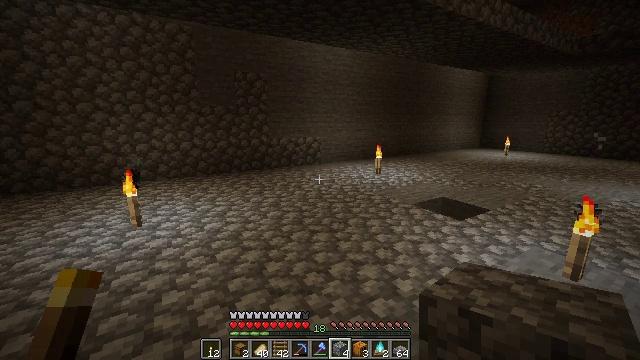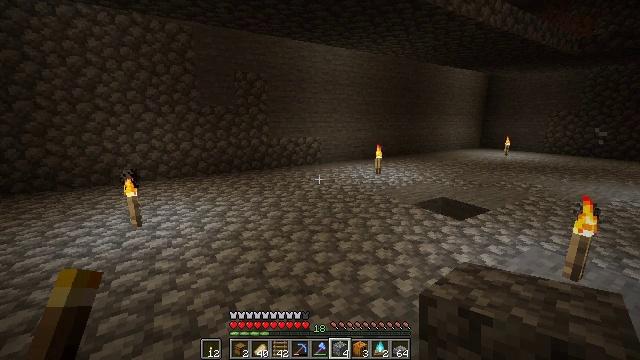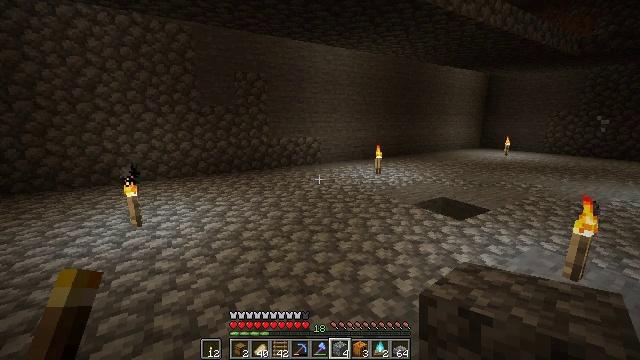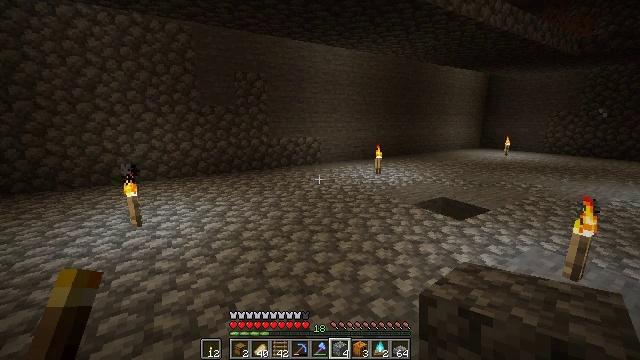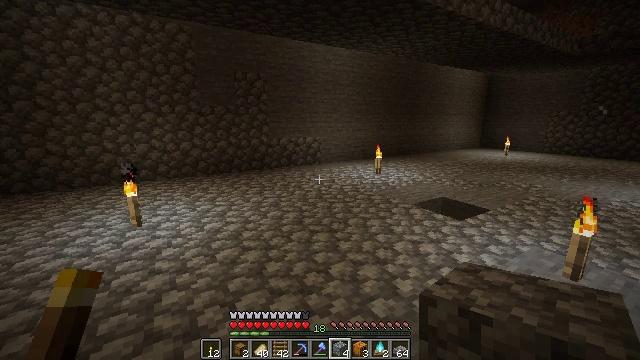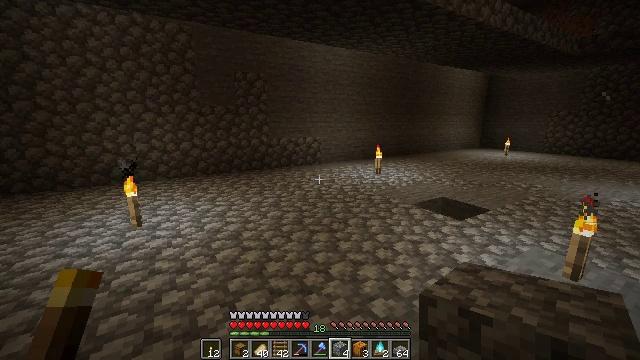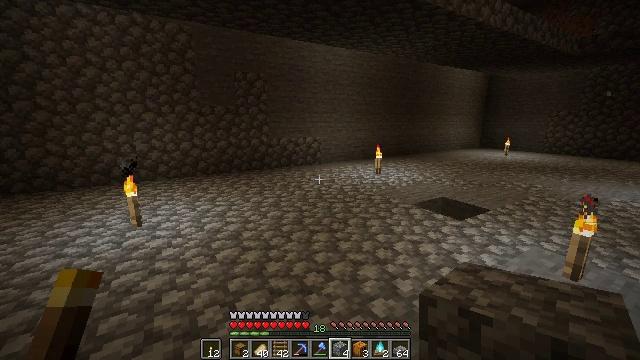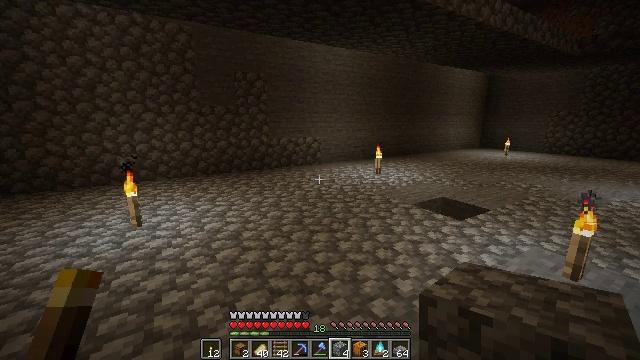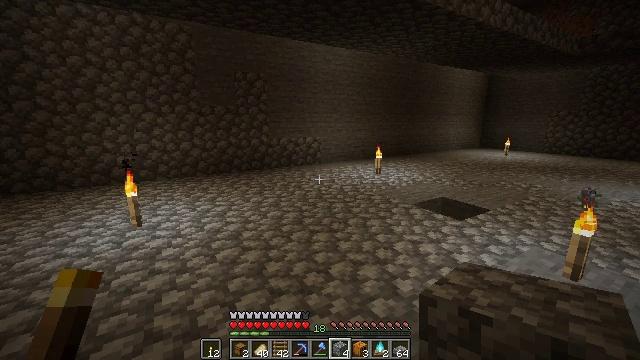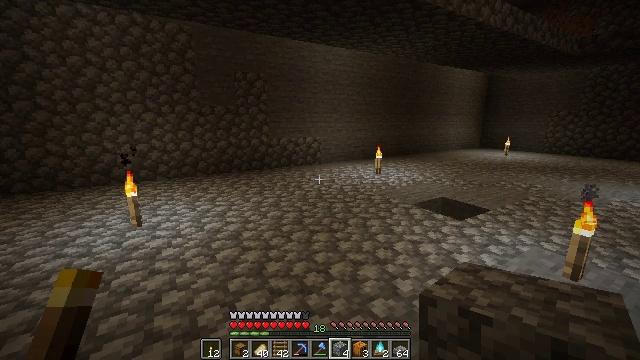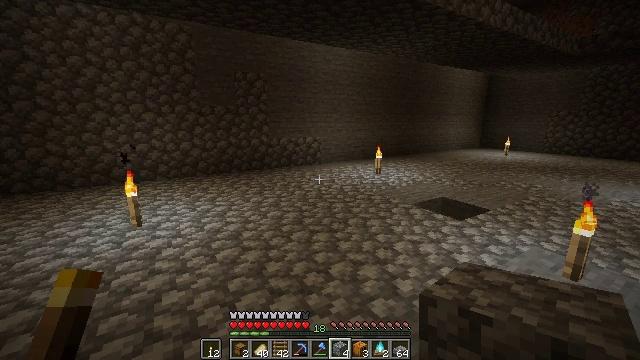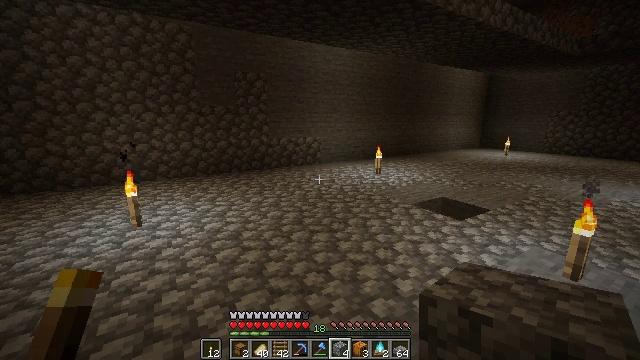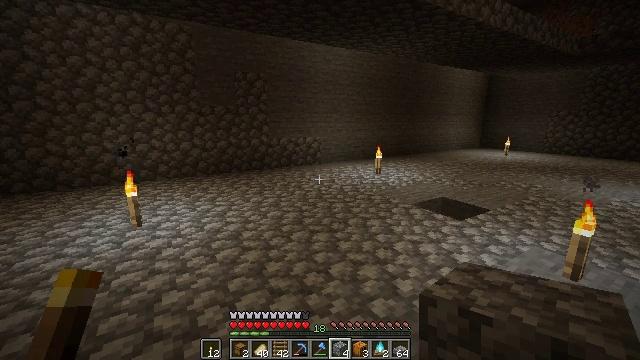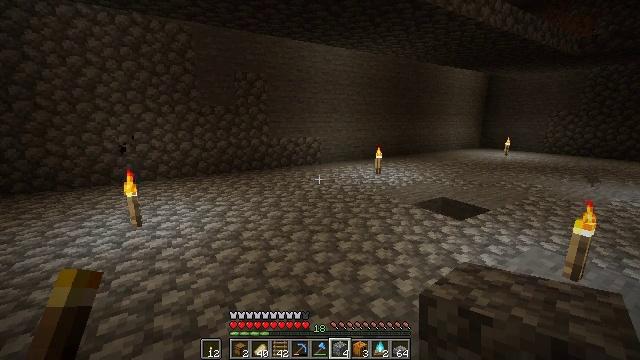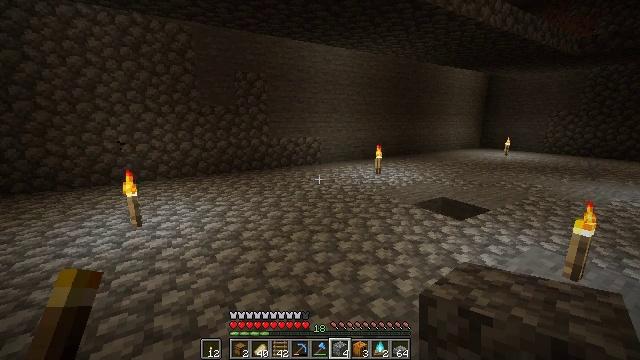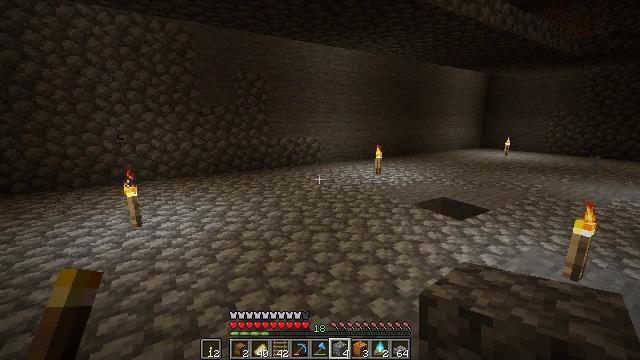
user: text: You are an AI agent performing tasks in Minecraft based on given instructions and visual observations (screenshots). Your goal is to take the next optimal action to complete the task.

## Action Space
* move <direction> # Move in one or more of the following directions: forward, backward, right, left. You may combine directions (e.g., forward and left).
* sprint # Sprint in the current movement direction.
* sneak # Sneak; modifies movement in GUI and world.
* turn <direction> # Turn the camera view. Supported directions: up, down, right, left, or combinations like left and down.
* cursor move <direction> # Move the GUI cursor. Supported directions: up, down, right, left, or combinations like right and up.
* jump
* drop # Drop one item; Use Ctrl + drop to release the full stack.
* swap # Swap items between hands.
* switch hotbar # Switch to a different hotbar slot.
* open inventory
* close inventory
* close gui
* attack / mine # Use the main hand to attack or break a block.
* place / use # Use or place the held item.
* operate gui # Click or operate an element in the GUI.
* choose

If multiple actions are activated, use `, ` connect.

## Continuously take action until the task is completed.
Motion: motion action
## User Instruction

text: Collect the ladder block.
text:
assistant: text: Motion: no_op
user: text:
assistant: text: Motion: no_op
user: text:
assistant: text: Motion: no_op
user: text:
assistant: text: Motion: no_op
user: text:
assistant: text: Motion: no_op
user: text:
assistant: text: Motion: no_op
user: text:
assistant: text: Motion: no_op
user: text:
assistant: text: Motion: no_op
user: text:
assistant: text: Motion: no_op
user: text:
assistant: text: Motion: no_op
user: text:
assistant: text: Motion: no_op
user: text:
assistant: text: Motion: no_op
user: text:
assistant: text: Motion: no_op
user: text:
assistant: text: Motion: no_op
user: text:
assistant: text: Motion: no_op
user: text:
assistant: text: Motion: no_op
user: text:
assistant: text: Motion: no_op
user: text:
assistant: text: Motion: no_op
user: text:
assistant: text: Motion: no_op
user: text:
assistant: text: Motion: no_op
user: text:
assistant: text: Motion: no_op
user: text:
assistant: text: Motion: no_op
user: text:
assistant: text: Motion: no_op
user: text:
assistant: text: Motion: no_op
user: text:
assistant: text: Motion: no_op
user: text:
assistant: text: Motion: no_op
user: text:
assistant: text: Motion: no_op
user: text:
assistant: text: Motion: no_op
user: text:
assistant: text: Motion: no_op
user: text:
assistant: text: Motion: no_op